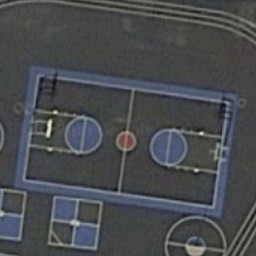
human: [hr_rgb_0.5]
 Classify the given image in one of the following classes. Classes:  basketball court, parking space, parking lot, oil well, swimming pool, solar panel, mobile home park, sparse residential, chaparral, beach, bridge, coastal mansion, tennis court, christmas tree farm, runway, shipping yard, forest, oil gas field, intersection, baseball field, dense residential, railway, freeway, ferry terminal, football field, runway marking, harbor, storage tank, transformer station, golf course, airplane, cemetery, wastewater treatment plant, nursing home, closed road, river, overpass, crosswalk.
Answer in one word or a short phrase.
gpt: basketball court